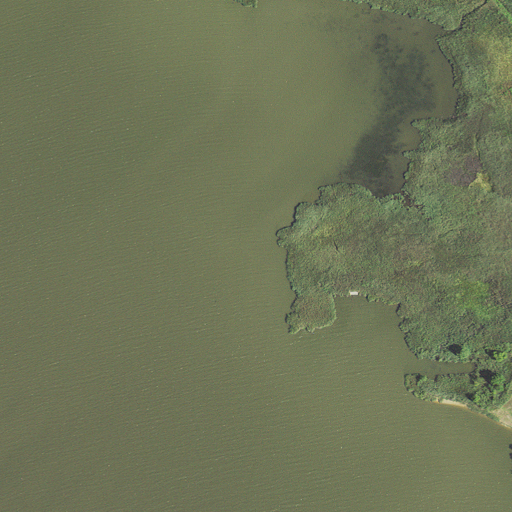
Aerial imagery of cape in Maryland named Island Point containing open water, herbaceous wetlands, woody wetlands, and cultivated crops